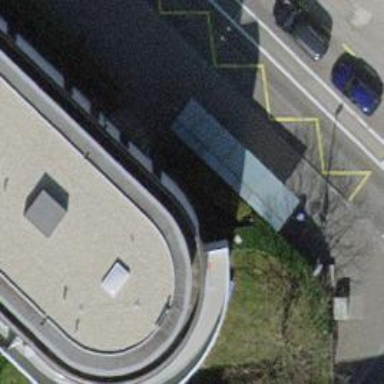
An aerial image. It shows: Bus stop with sheltered platform for public transport.